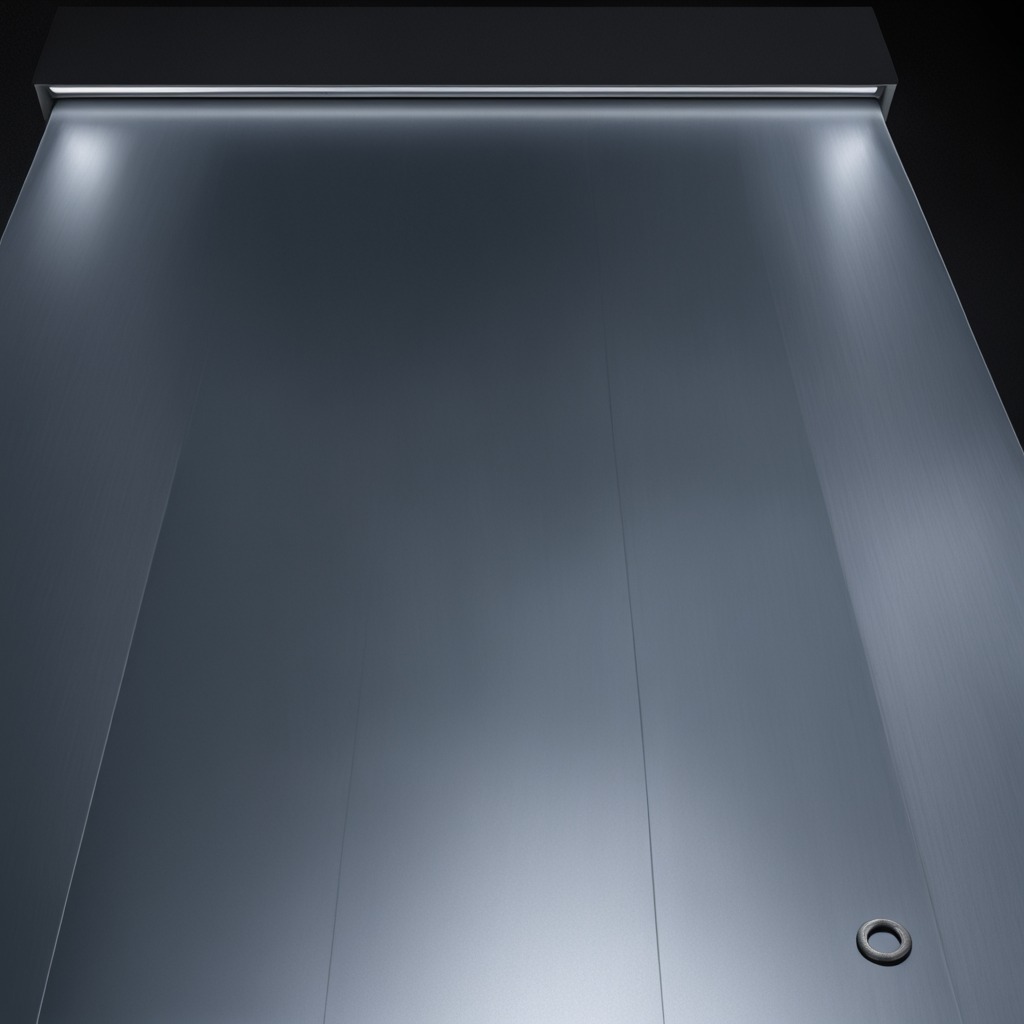
A flat metal washer is lying on the tabletop in the basement in the evening.